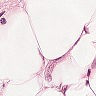
Metastatic tissue present: yes